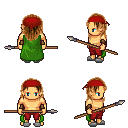
a pixel art fantasy rpg character, male body template, human, tanned skin, green cape, red pants, brown long hairstyle, red bandana, leather bracers, white slippers, spear, four views (front, back, left, right), 2x2 character sprite sheet, small pixel art, hard edges, no anti-aliasing